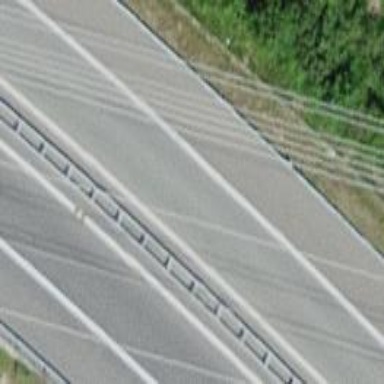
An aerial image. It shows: Asphalt motorway link.